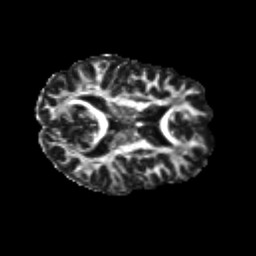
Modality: FA
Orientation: axial
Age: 25
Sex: male
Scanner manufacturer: siemens
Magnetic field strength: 3 T
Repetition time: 15.3 s
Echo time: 0.083 s